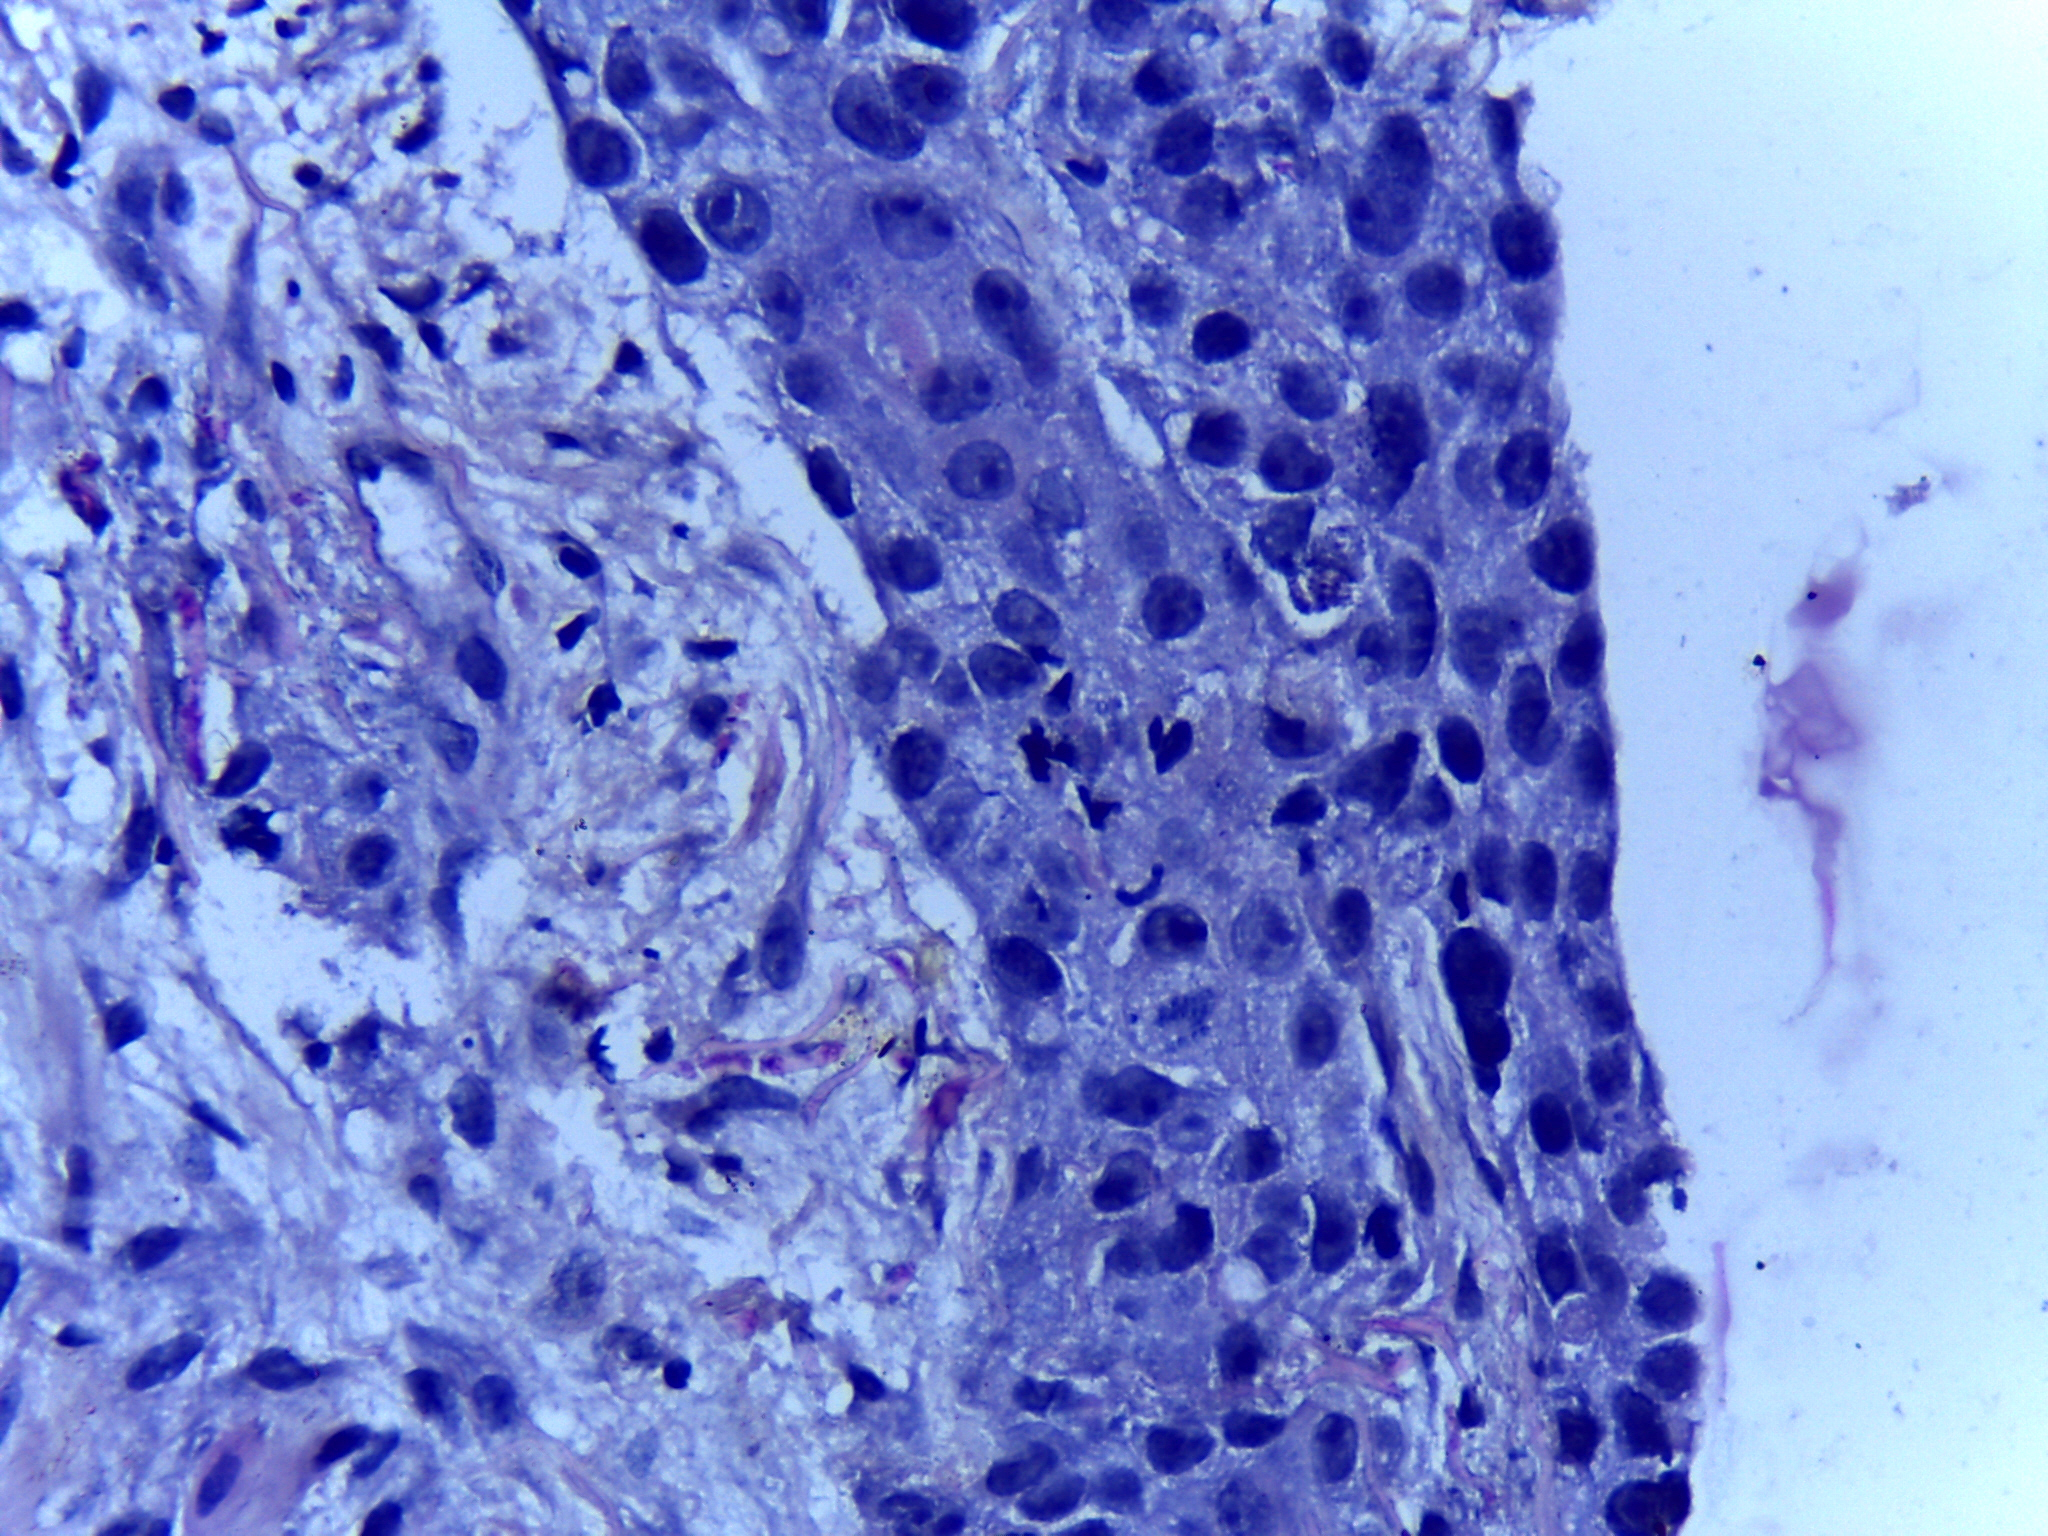
Diagnosis: OSCC